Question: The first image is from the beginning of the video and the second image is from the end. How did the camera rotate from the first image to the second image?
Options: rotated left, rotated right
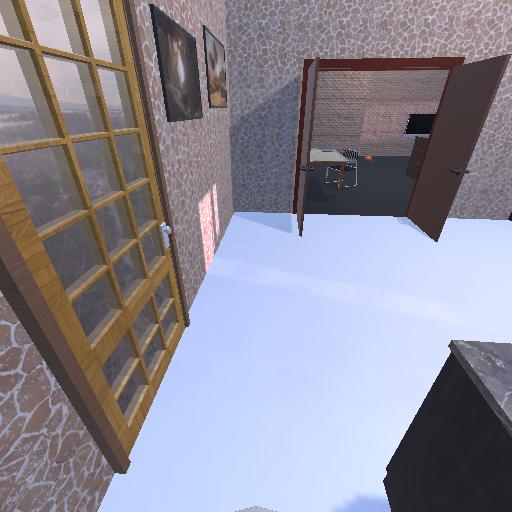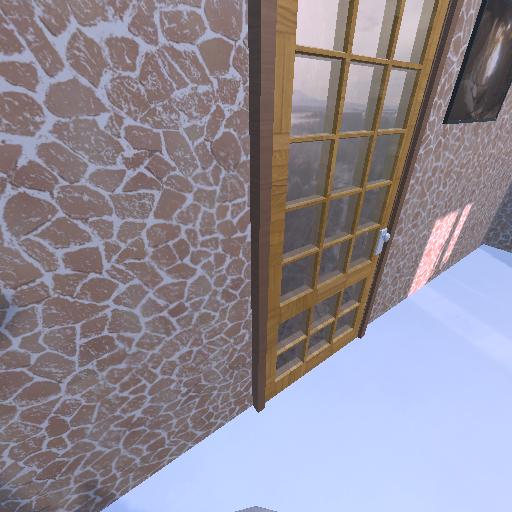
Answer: rotated left